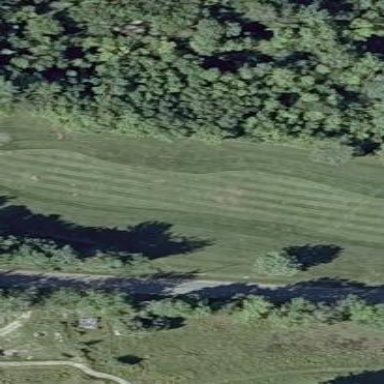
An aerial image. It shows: Well-maintained golf fairway within grassy area designated for the sport of golf.